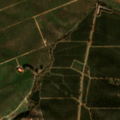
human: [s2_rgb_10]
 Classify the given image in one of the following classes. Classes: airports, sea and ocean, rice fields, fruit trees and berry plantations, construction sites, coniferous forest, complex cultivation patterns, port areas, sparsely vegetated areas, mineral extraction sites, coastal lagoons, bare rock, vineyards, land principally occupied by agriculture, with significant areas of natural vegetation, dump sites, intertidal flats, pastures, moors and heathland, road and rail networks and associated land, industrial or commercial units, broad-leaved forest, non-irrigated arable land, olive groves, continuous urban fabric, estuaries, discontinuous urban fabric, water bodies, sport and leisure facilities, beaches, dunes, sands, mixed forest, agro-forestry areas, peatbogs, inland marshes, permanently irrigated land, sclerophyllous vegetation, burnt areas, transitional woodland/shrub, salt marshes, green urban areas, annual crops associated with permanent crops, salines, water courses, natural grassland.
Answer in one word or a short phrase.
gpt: permanently irrigated land, olive groves